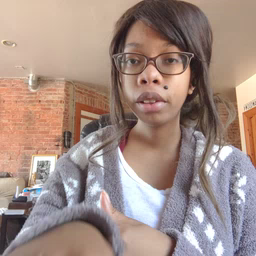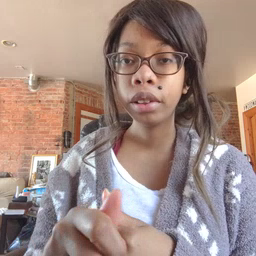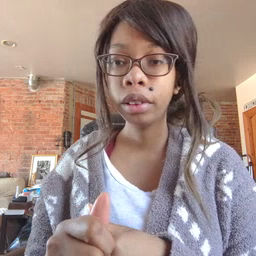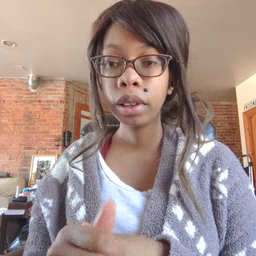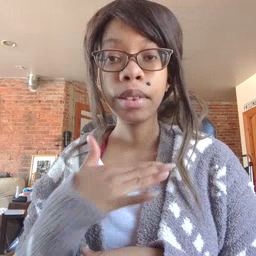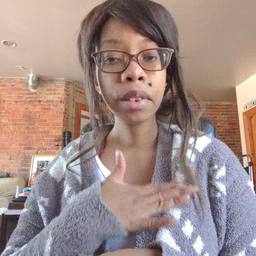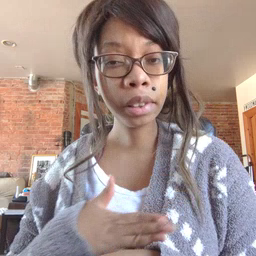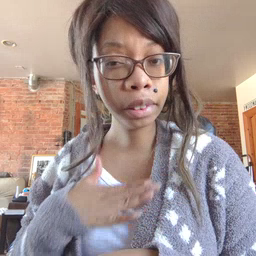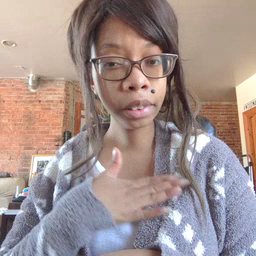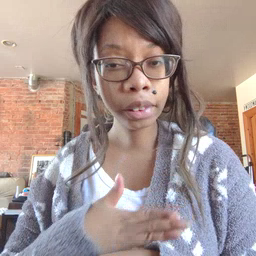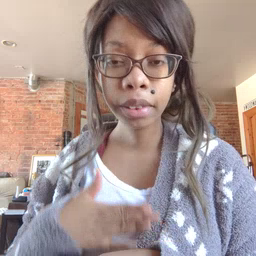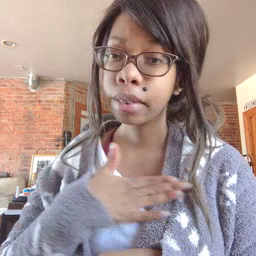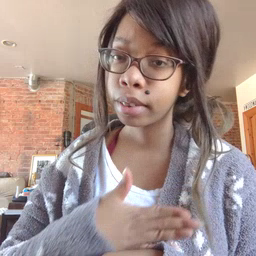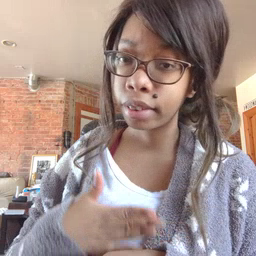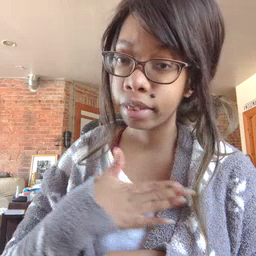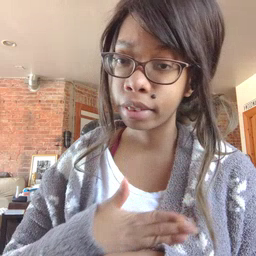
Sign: please